Question: I have a select element in HTML and I would like to give it a placeholder. I want this placeholder to be selectable (so no options are selected).
Because it is a placeholder I want the option text to be grey, and when the option is selected I want the select element's text to also be grey.
There are many questions that solve part of this problem, but none that offer a functional solution (that I can find).
Below is an example of the desired outcome (see the Campus dropdown).

I am using React for the project, and have looked at the React-select package but cannot find a way to implement it like this.
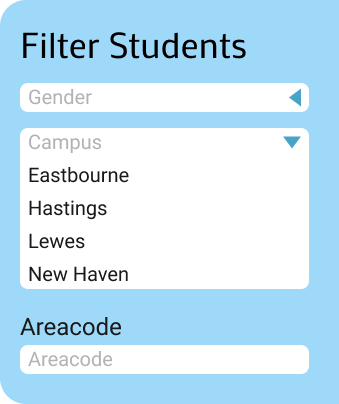
Answer: You can do this with CSS by making the option color grey with a selector, making the select grey when the default is selected, , and making other options a specific color (so they remain that color when the 'select' is grey rather than inheriting grey from it). Here's an example:
'''
const {useState} = React;
function Example() {
const [value, setValue] = useState("");
const onChange = ({currentTarget: {value}}) => {
setValue(value);
};
return <select size="1" className={value ? "" : "greyed"} value={value} onChange={onChange}>
<option value="">Default</option>
<option value="A">Option A</option>
<option value="B">Option B</option>
</select>;
}
ReactDOM.render(<Example/>, document.getElementById("root"));
'''
'''
/*
We have this so that when the select is greyed, its options aren't
*/
select option[value] {
color: black;
}
/*
Grey-out an element with the class, and option elements with blank values
*/
.greyed, select option[value=""] {
color: grey;
}
'''
'''
<div id="root"></div>
<script src="https://cdnjs.cloudflare.com/ajax/libs/react/17.0.2/umd/react.development.js"></script>
<script src="https://cdnjs.cloudflare.com/ajax/libs/react-dom/17.0.2/umd/react-dom.development.js"></script>
'''